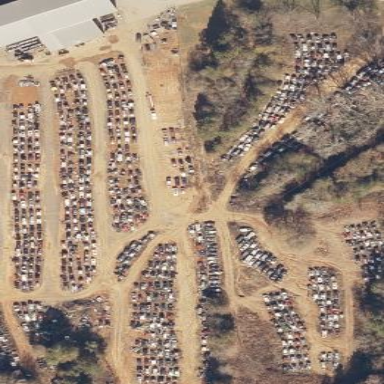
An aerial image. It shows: Scrap yard situated in industrial area.